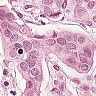
Metastatic tissue present: yes